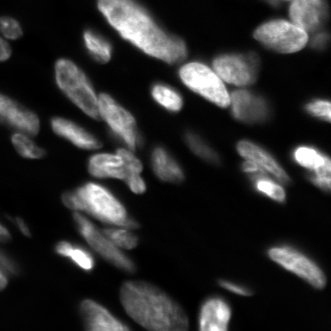
Tissue sample: ovarian
Magnification: 10.0x
Cell type: Pericytes
Senescence state: senescent